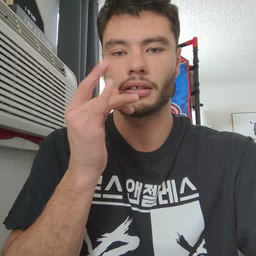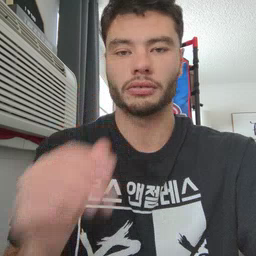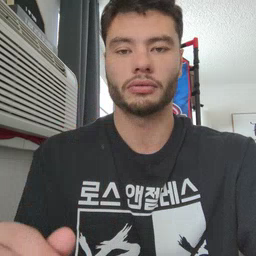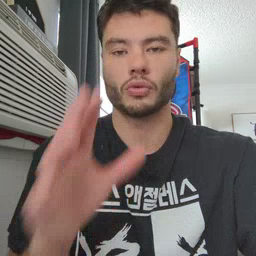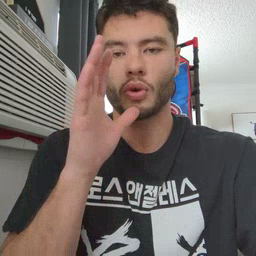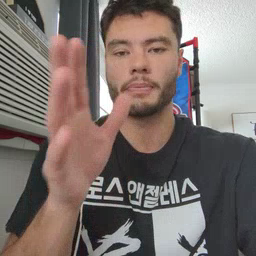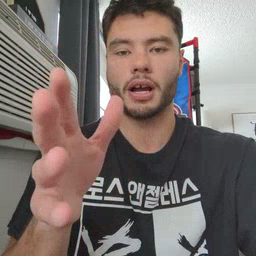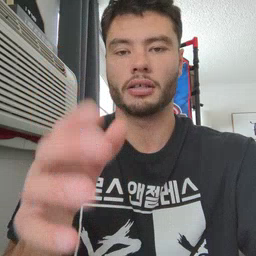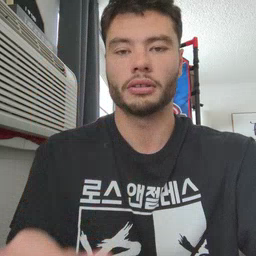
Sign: grandma